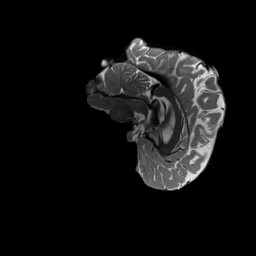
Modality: T2w
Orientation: sagittal
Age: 20
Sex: female
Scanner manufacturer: siemens
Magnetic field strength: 3 T
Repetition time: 3.2 s
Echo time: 0.564 s